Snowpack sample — Buffalo Mountain, Silverthorne, Colorado, USA (2/22/26, 2:02 PM MST)
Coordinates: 39.622, -106.113
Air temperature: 33 °F
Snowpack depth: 63 cm
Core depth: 30 cm
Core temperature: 26.6 °F
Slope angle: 11°, slope face: 116°
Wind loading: low
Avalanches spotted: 0
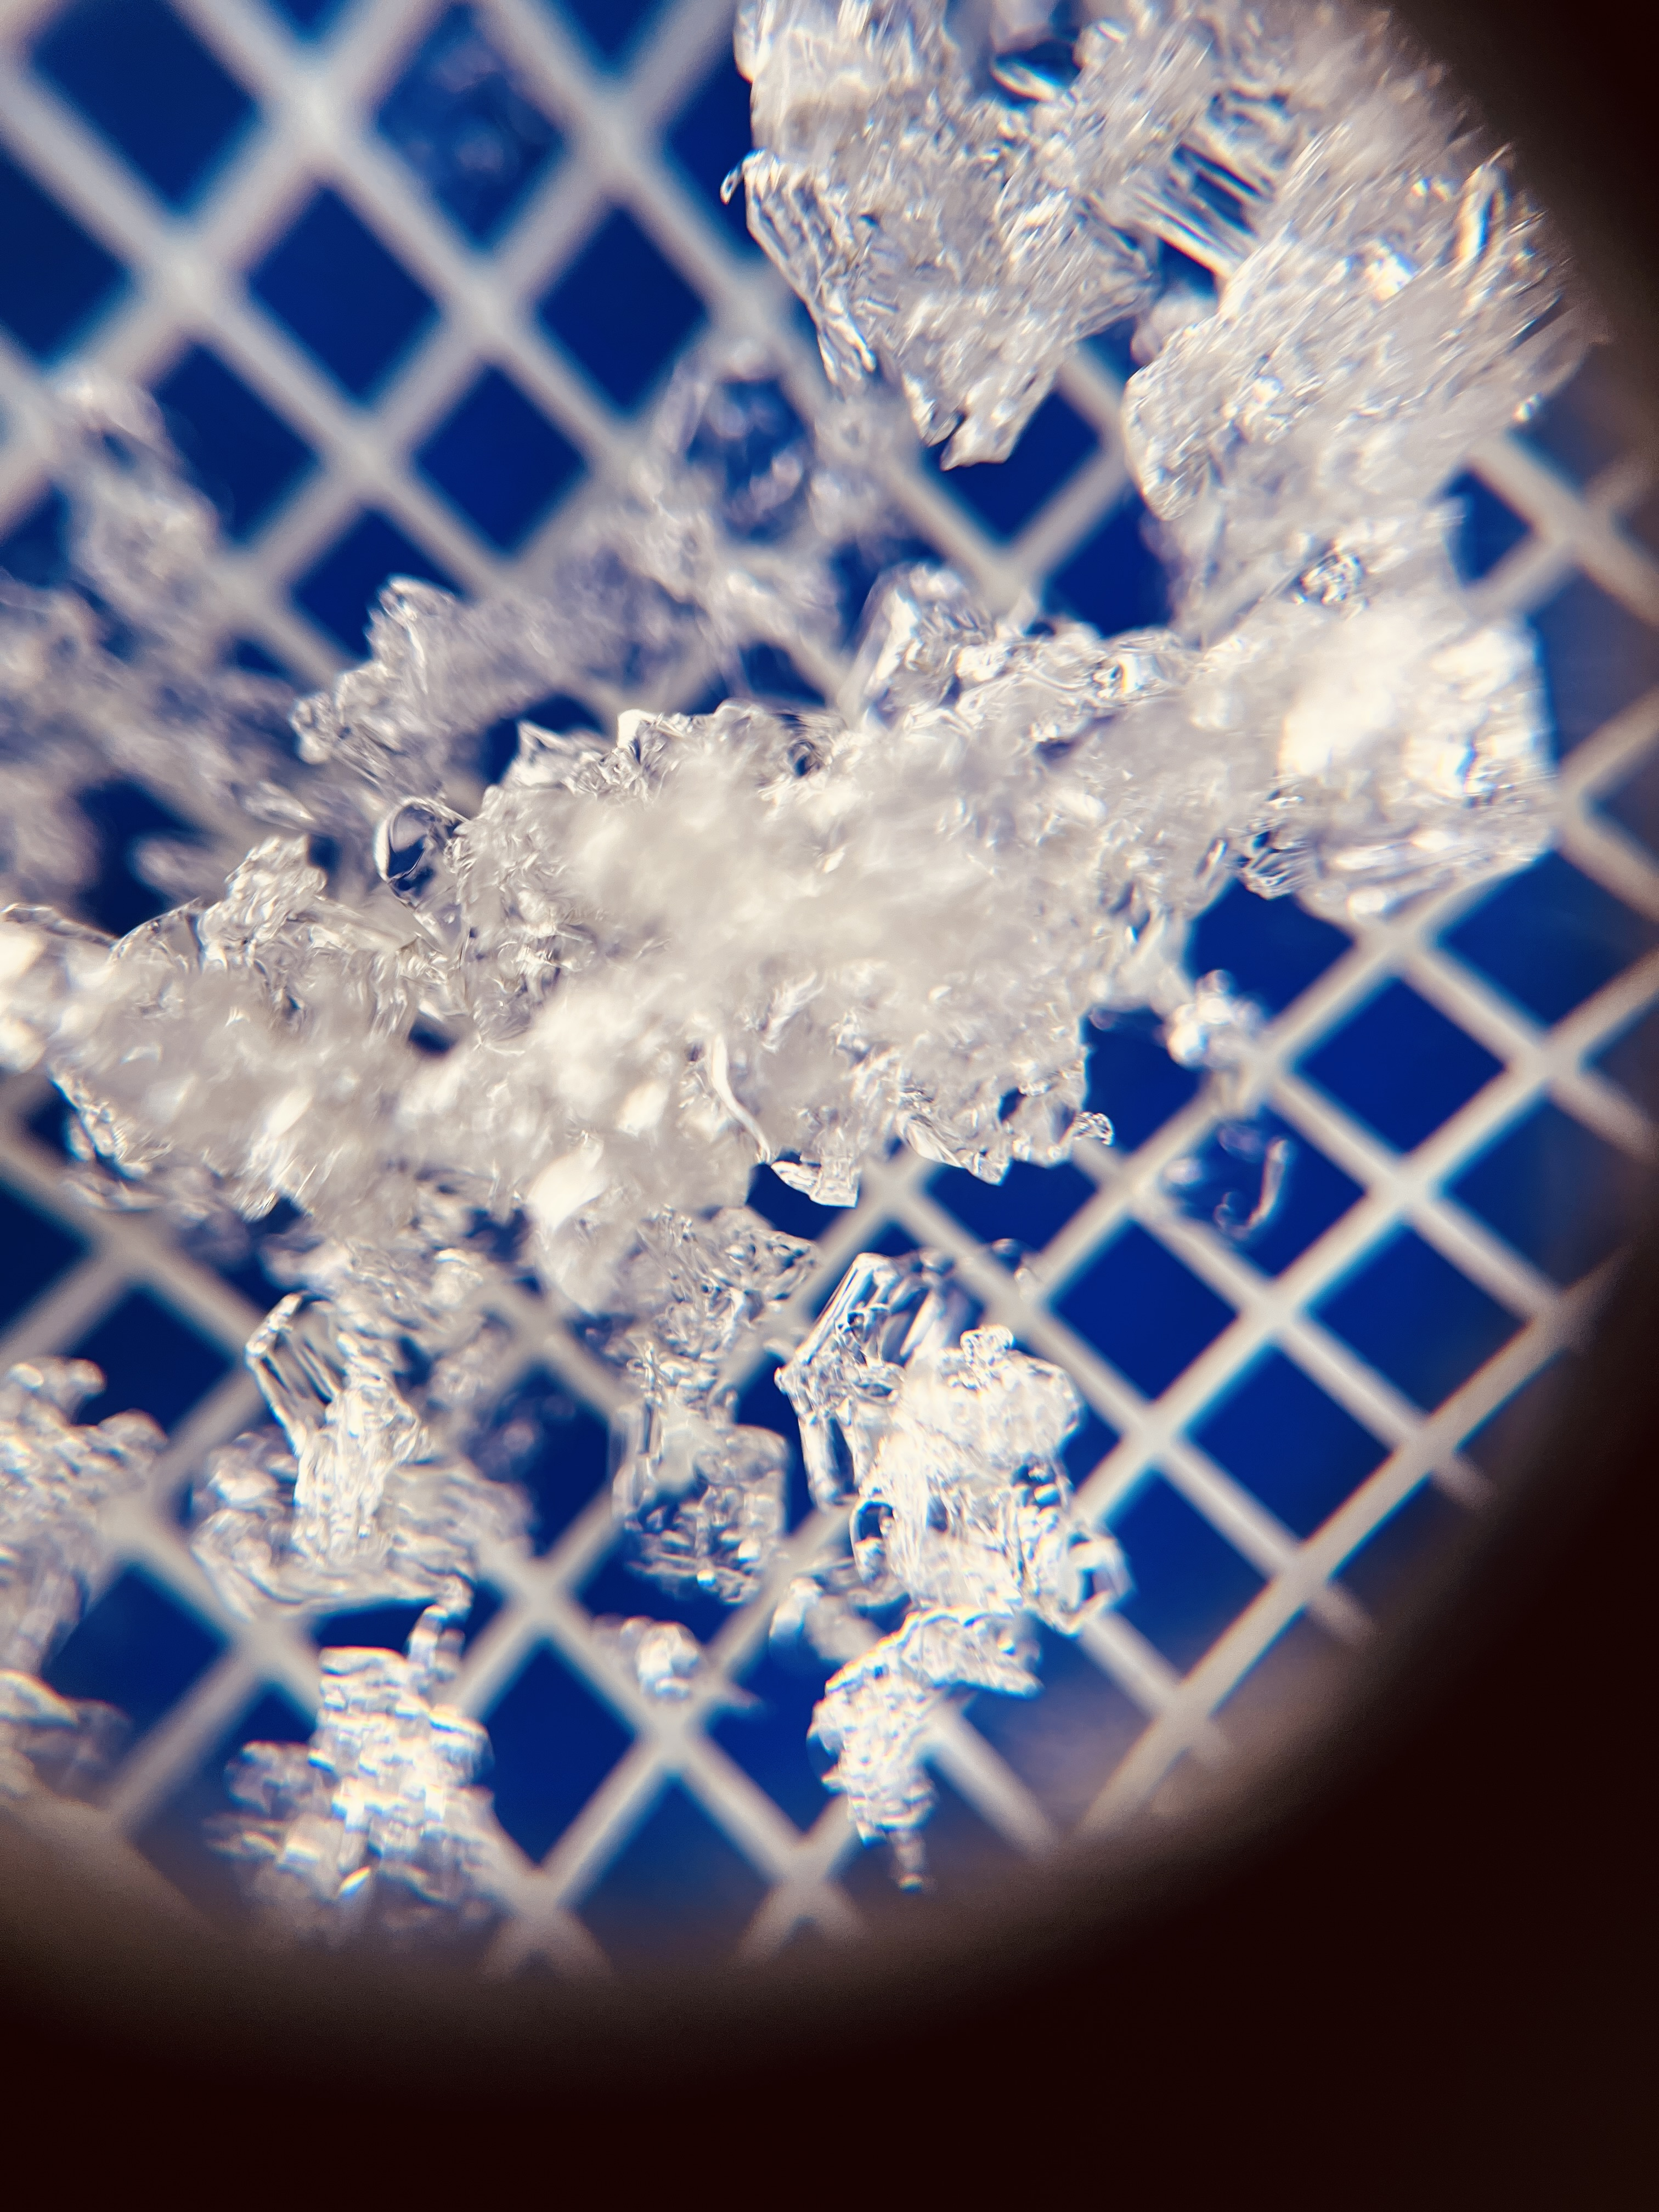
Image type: magnified_profile
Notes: In a firebreak similar to site 1, minimal wind loading with no spotted avalanches (not many faces in view though)